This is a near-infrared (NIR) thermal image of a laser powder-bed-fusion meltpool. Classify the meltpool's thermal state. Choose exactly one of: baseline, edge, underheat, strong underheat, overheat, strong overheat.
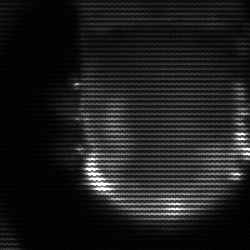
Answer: baseline